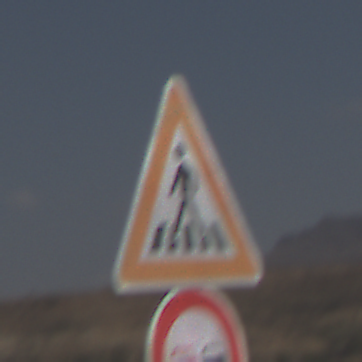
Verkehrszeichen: FussgaengerueberwegRechts
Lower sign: Ueberholverbot
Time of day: Midday
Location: Outdoor (Nature)
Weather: PartlyCloudy
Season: NotSpecified
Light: Natural